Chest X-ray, AP view. Patient: 58 years old, sex M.
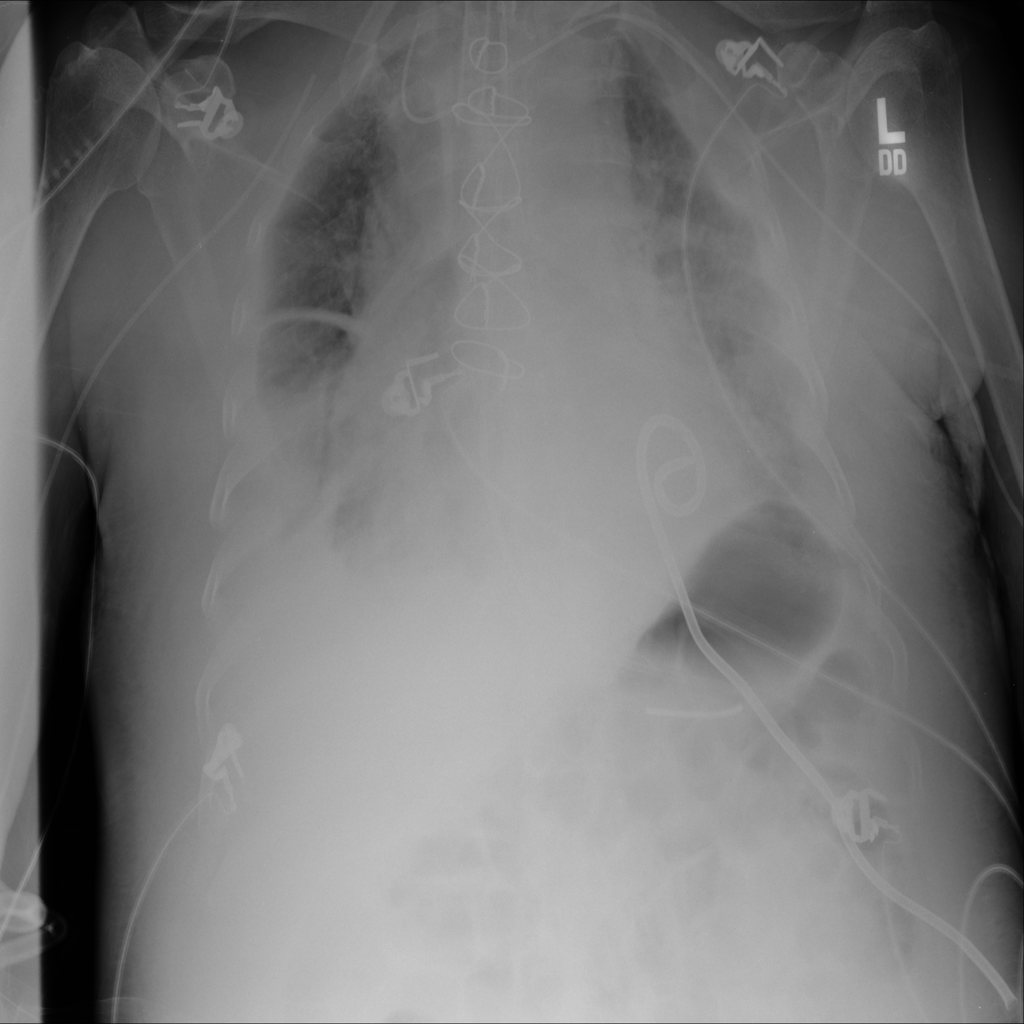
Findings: Effusion, Infiltration